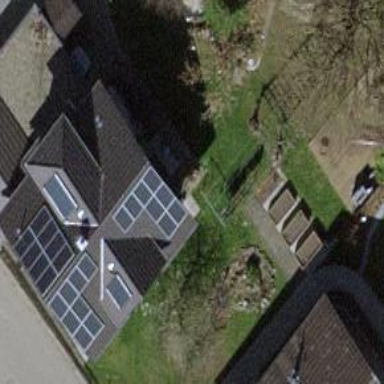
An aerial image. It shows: Solar power generator utilizing photovoltaic technology with solar photovoltaic panels.